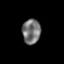
Tissue: prostate
Cell type: T cells
Senescence score: 0.7513
Nuclear area (px): 442
Mean DAPI intensity: 117.572